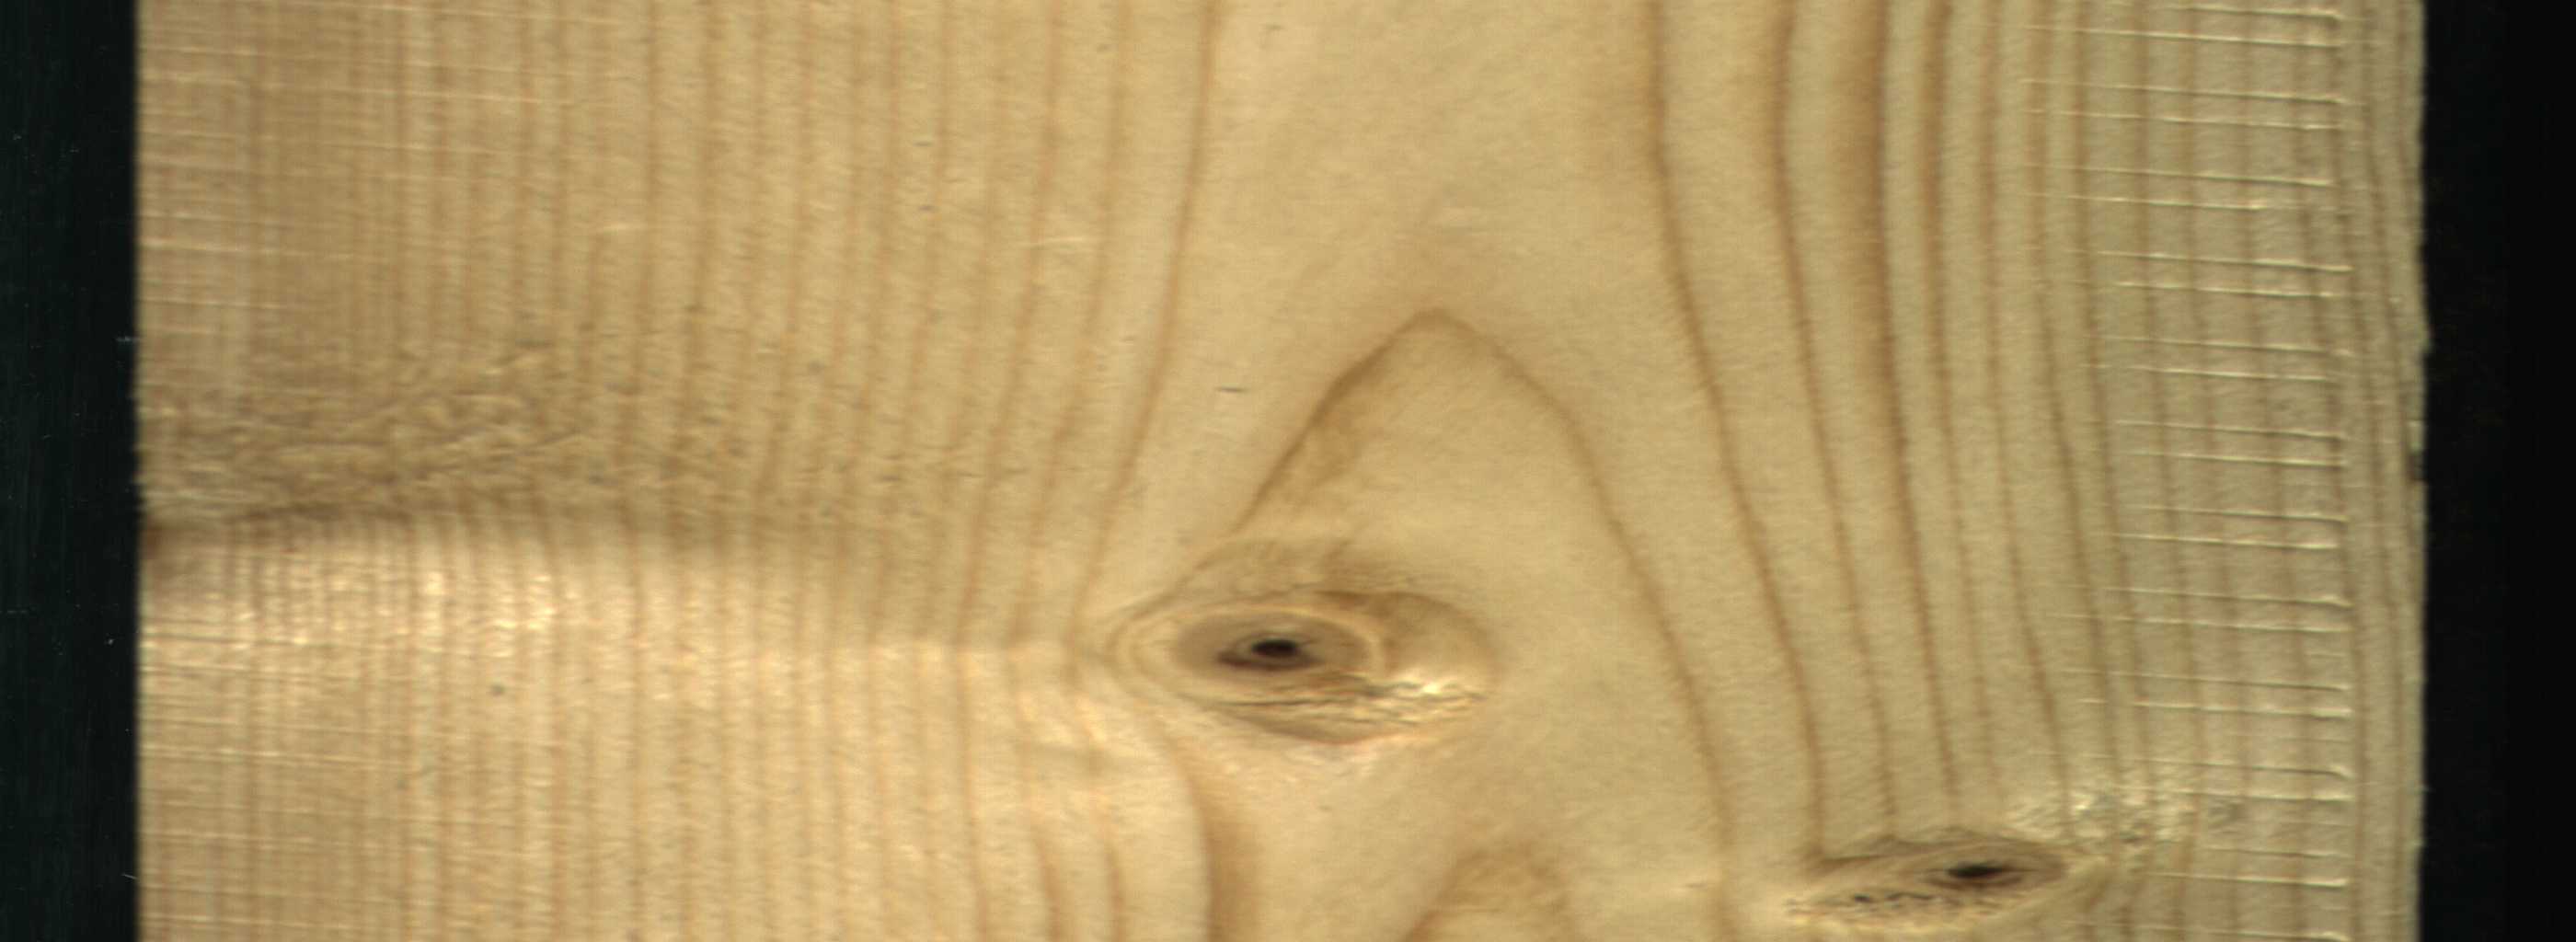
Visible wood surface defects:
Live_Knot
Live_Knot